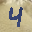
Label: 4